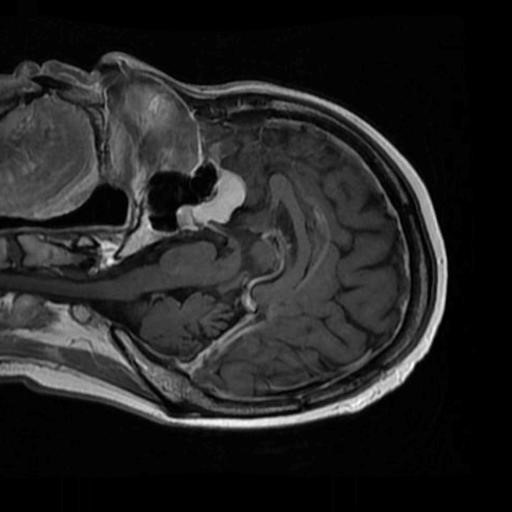
Label: brain_menin